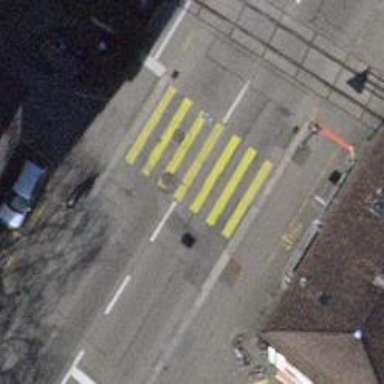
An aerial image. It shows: Uncontrolled crossing.